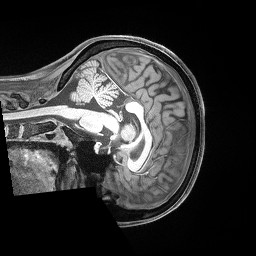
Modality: T1w
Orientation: sagittal
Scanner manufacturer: siemens
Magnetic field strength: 3 T
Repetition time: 2.53 s
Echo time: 0.00169 s